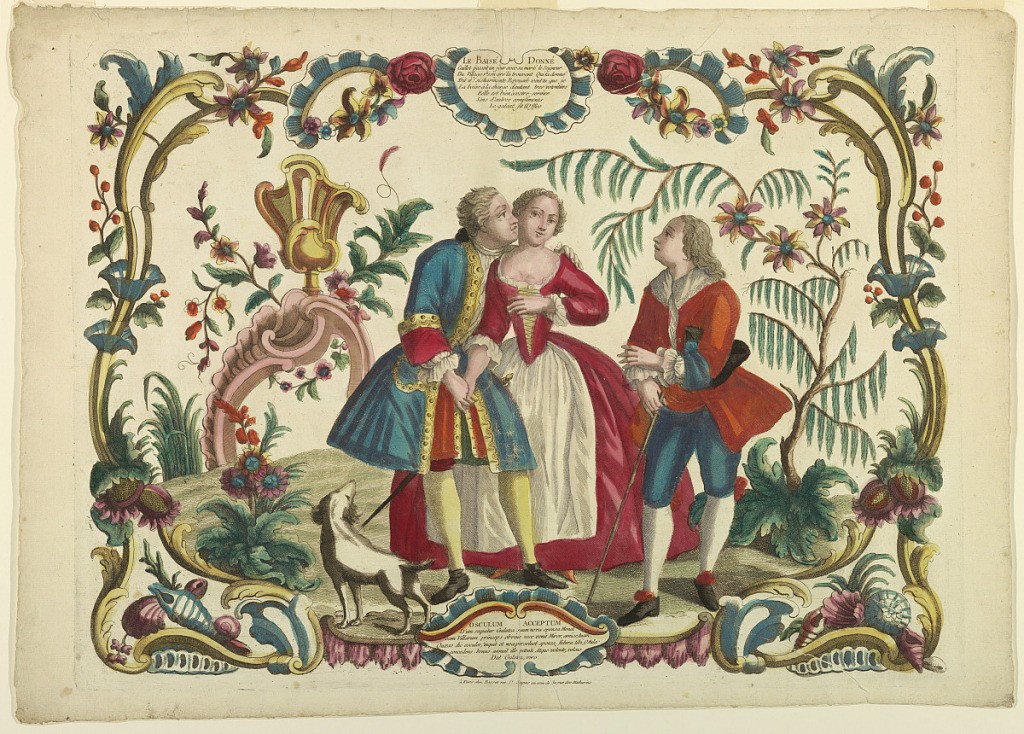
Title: The Kiss Accepted
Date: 1760–1780
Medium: Brush and watercolor on paper, mounted
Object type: Print
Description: A stylishly dressed man embraces a woman whose husband stands are right. Surrounded by trees, rocaille, and a framing of rocaille, shells, fruits, etc., with an escutcheon top center, with: "LE BAISÉ DONNÉ / Guillot passoit un jour avec sa Marié le Seigneur du village (?) à la charge dautant très volontiers / elle est bien a votre service / sans d'autres compliments / le galant fit l'Office". In an escutcheon, bottom center: "OSCULUM ACCEPTUM / d'um sequitur Galatea sum nova sponsa Menal / cum Villorum princeps… / … / … / Dat Galatea viro". Below: "à Paris chez Basset rue st. Jacques au coin de la rue des Mathurins".